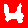
Digit: 4